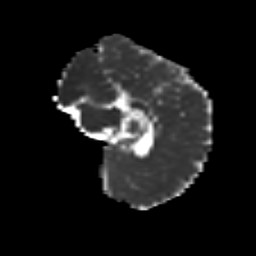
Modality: MD
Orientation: sagittal
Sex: male
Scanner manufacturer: siemens
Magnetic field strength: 3 T
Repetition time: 5 s
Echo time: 0.071 s